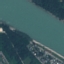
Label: River